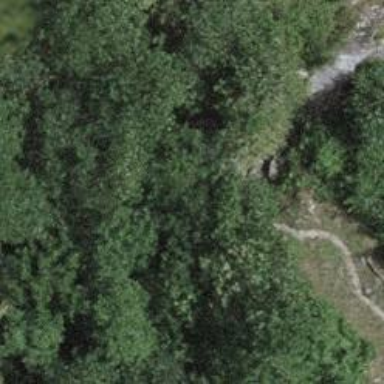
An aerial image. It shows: Path on bridge.